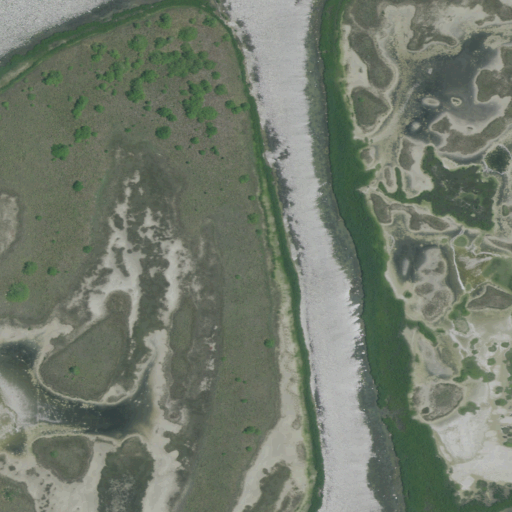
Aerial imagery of island in Texas named Coyote Island containing herbaceous wetlands, open water, grassland, and barren land